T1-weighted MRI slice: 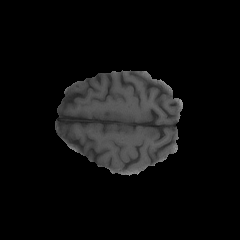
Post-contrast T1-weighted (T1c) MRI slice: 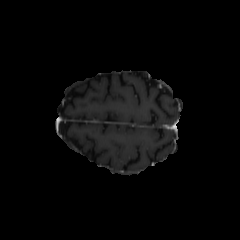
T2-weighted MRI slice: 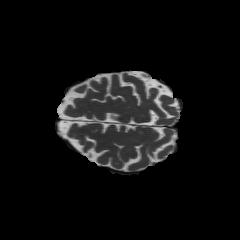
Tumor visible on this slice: no